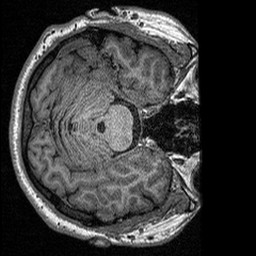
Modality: T1w
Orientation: axial
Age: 35
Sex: male
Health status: healthy
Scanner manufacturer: siemens
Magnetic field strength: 3 T
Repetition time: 2.3 s
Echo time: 0.00298 s